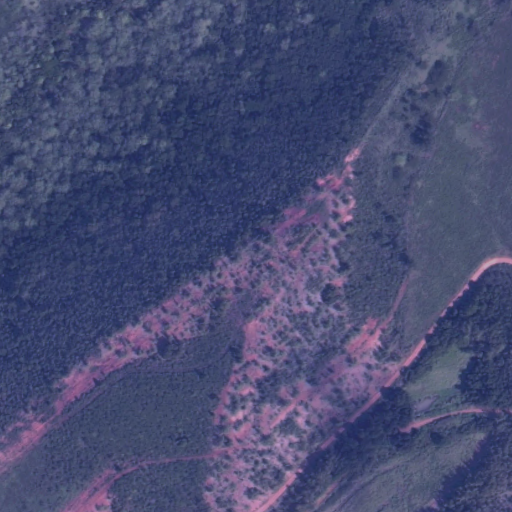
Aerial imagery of mountain in Hawaii named Puu Pehu containing only unknown